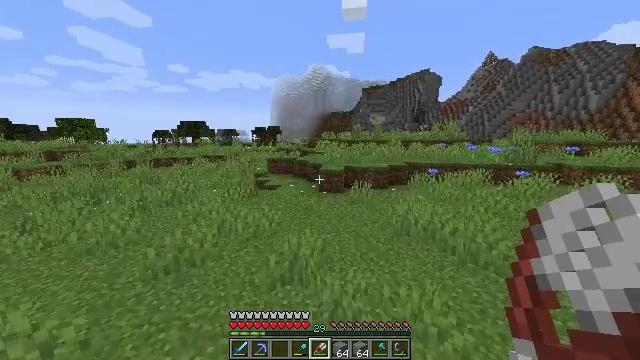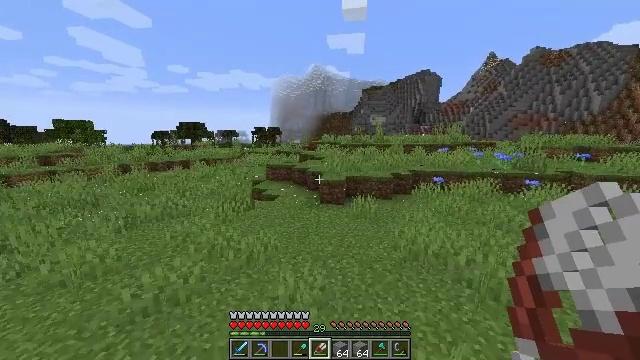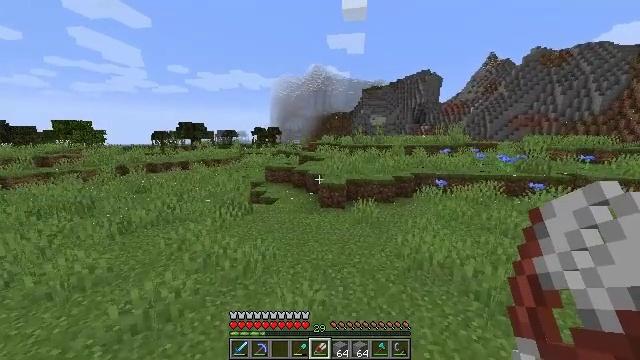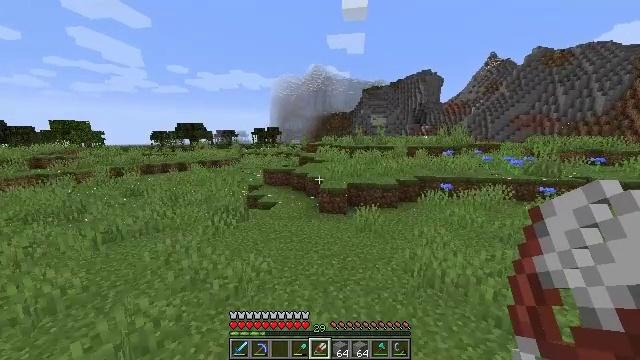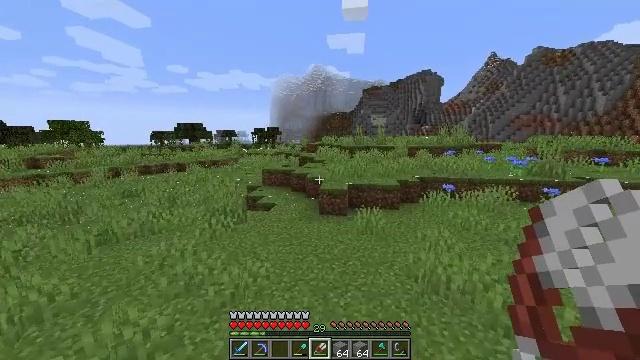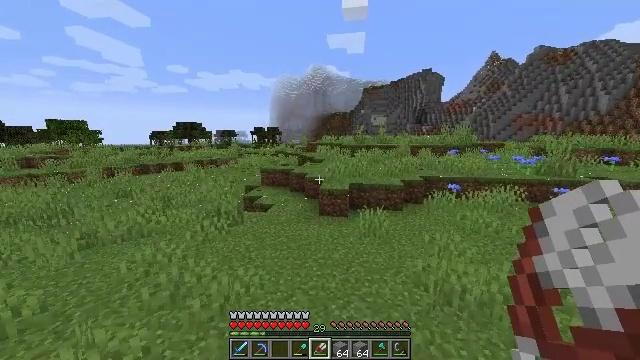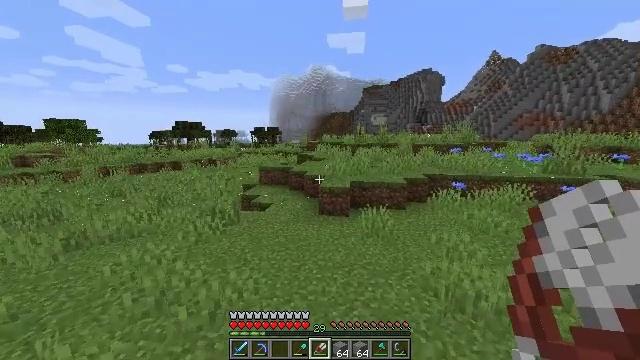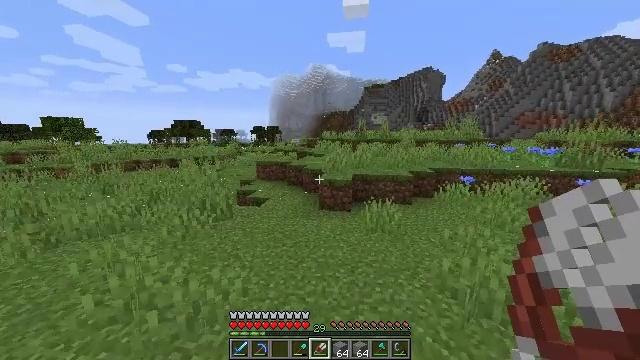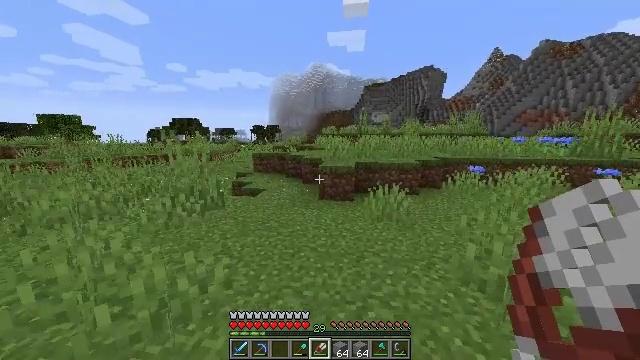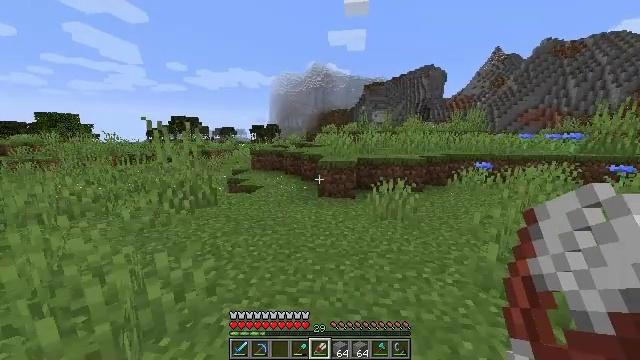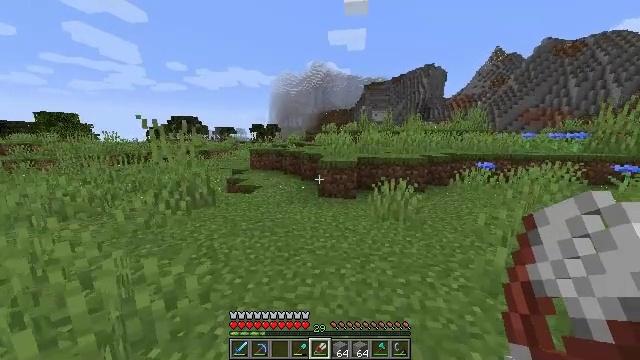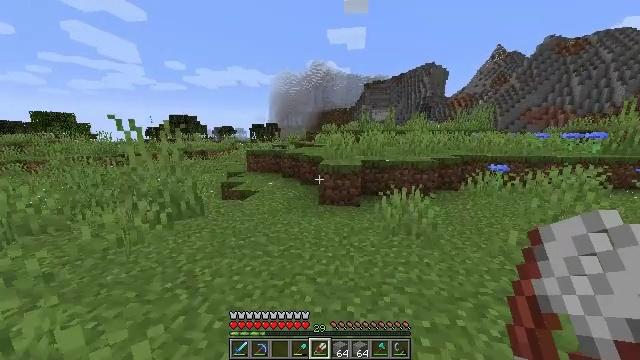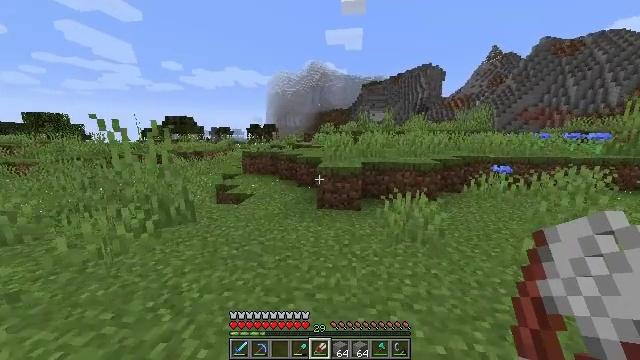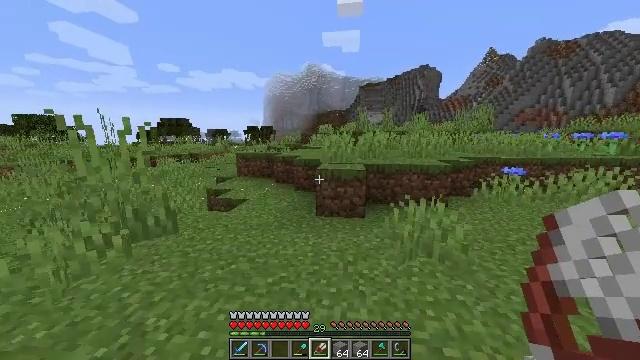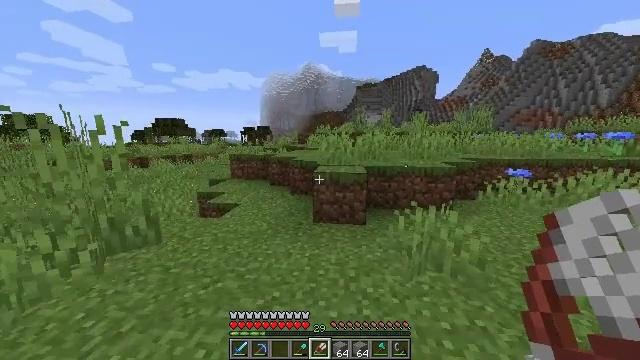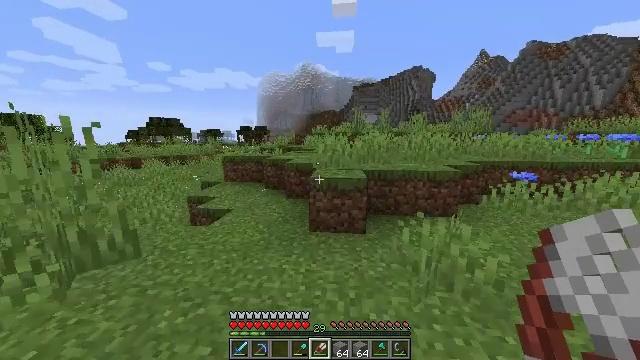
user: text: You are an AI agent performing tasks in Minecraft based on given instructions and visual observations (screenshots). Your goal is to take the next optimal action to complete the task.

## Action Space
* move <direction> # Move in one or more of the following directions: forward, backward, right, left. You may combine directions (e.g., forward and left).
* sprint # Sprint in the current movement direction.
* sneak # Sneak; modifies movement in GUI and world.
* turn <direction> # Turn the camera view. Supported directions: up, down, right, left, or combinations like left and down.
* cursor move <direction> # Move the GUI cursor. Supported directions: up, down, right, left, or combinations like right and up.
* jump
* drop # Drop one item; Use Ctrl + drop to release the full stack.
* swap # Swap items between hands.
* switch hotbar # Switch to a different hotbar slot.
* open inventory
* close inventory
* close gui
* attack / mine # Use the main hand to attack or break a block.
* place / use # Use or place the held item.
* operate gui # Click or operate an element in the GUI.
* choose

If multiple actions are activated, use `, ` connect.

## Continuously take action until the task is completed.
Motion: motion action
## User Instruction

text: Kill mobs.
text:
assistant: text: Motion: move forward, sprint, jump
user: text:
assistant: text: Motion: move forward, sprint, jump
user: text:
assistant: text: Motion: move forward, sprint, jump
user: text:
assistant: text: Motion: move forward, sprint, jump
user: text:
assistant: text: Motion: move forward, sprint, jump
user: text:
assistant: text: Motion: move forward, sprint, jump
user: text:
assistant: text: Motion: move forward, sprint, jump
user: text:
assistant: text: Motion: move forward, sprint
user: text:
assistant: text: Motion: move forward, sprint
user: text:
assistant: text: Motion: move forward, sprint
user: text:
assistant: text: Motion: move forward, sprint
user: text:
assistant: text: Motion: move forward, sprint
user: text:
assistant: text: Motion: move forward, sprint
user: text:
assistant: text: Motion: move forward, sprint
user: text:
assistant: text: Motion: move forward, sprint
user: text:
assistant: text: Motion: move forward, sprint
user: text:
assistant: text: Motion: move forward, sprint, turn right
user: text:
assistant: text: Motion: move forward, sprint, turn right
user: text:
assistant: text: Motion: move forward, sprint, jump
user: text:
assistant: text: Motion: move forward, sprint, jump
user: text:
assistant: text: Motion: move forward, sprint, jump
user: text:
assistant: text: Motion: move forward, sprint, jump
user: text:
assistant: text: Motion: move forward, sprint, jump
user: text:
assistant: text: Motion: move forward, sprint, jump
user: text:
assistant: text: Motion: move forward, sprint, turn left, jump
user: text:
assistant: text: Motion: move forward, sprint, jump
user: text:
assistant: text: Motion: move forward, sprint, jump
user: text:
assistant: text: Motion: move forward, sprint, jump
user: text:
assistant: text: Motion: move forward, sprint, jump
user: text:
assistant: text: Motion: move forward, sprint, jump